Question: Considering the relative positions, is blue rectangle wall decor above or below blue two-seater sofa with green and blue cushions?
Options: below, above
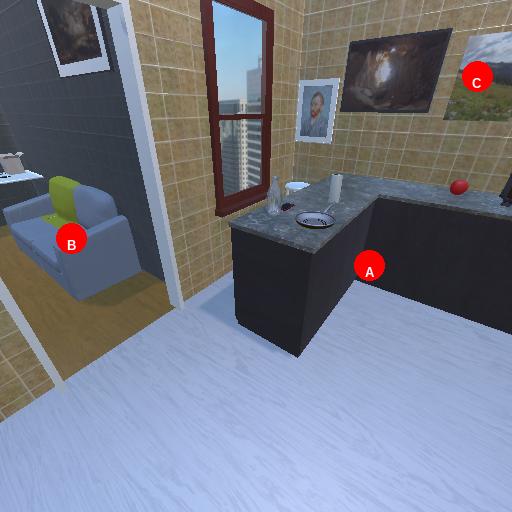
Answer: below